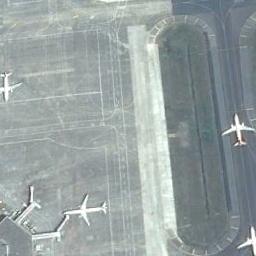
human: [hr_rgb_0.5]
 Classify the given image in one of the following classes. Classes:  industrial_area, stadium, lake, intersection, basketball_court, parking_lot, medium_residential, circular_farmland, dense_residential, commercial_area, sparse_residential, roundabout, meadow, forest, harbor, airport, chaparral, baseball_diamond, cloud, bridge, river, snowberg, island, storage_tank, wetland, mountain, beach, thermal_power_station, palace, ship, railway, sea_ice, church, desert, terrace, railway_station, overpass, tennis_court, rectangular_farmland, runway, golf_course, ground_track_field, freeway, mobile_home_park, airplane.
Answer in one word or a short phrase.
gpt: airplane